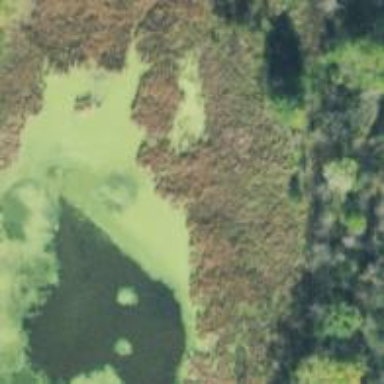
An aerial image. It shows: Serene pond surrounded by nature.